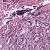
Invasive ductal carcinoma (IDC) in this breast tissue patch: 1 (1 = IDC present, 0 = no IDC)